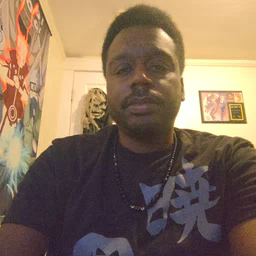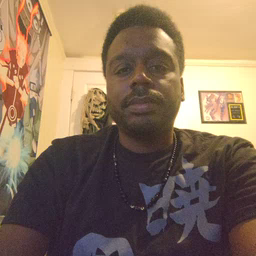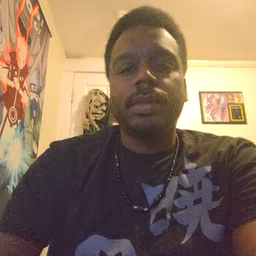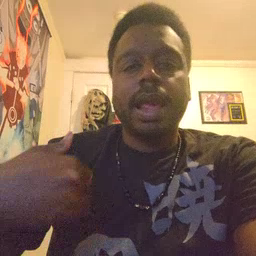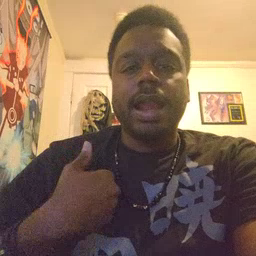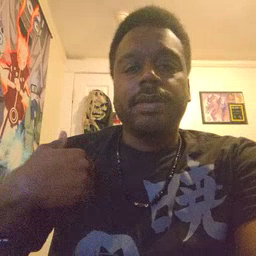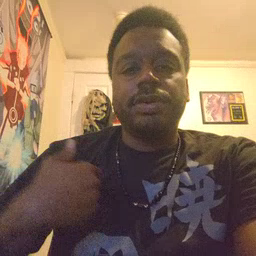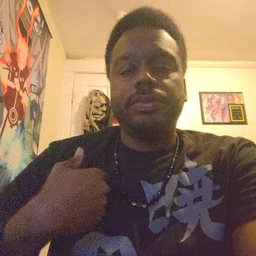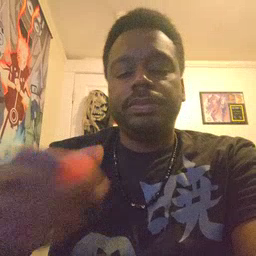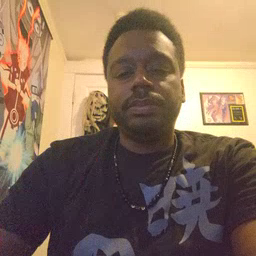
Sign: animal